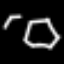
Label: octagon